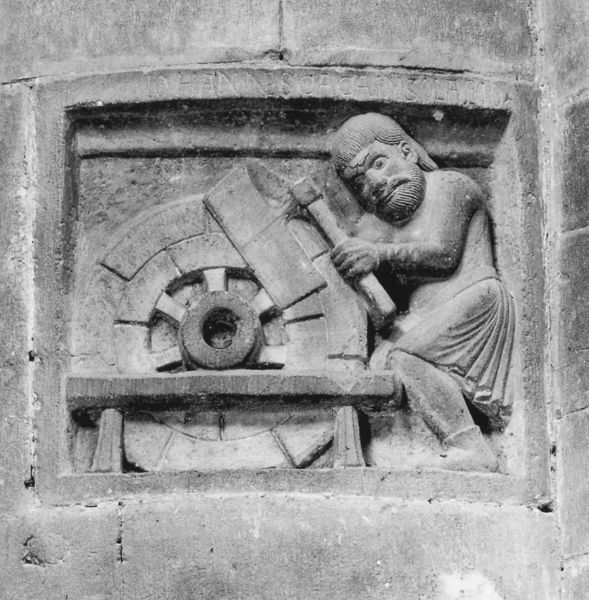
Titel: Radmacher, Relief am Pfeiler des Langhauses
Standort: Piacenza, Dom S. Maria Assunta (EU - I - Lombardei)
Schlagwörter: hand, mann, wasser, fenster, grau, profil, tisch, gebäude, rock, bart, wand, augen, stein, mühle, haare, schleifen, arbeit, müller, relief, schuhe, bank, arbeiter, rad, inschrift, steinmetz, wagner, römer, handwerk, handwerker, werkzeug, axt, hammer, mehl, beil, einfassung, mühlrad, schleifer, schleifstein, meißel, mühlstein, telief, e, frömer